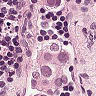
Metastatic tissue present: yes